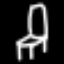
Label: chair